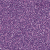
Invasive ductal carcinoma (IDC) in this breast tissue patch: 1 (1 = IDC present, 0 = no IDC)